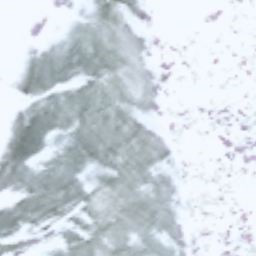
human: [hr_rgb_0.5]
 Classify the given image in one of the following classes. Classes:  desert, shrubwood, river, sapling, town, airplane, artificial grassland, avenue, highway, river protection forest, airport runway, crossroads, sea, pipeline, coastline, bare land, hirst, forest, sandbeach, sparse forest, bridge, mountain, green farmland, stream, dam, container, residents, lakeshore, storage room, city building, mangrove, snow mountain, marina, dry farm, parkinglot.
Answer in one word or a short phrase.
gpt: snow mountain